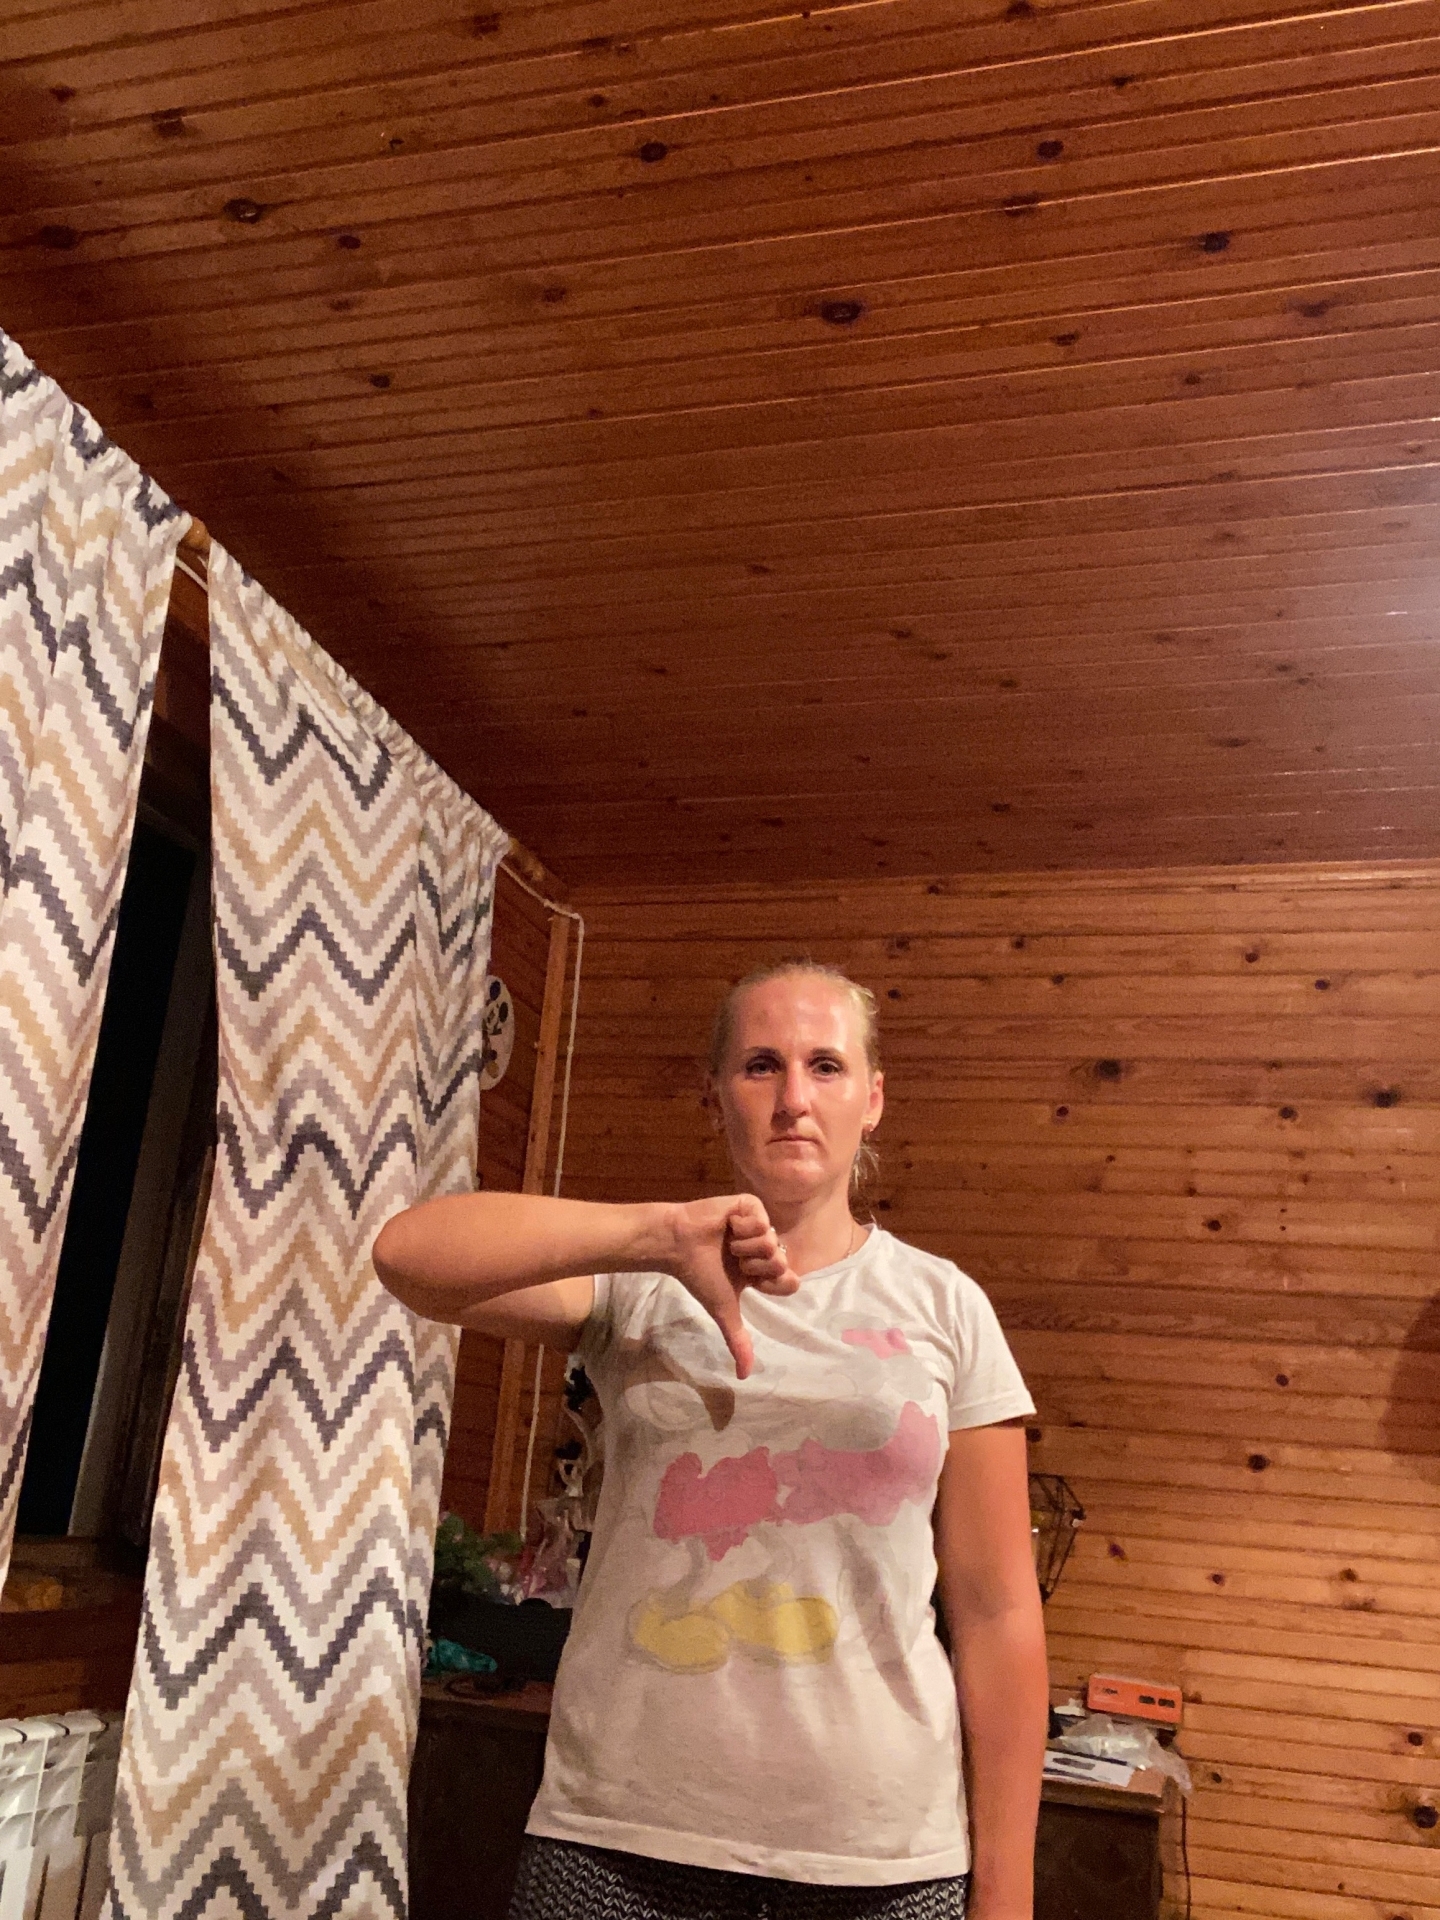
Label: noise